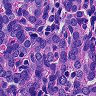
Metastatic tissue present: yes